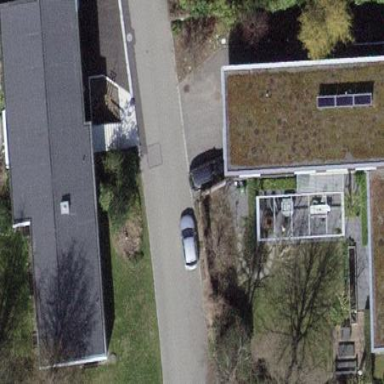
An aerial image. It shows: Residential building.